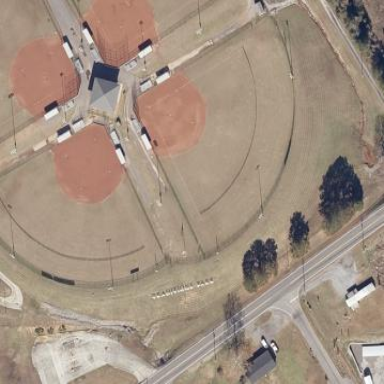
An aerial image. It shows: Baseball pitch for leisure land activities.